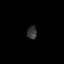
Tissue: lung
Cell type: Epithelial cells
Senescence score: 0.2199
Nuclear area (px): 126
Mean DAPI intensity: 52.524